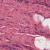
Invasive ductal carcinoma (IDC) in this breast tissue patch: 0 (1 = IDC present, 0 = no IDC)